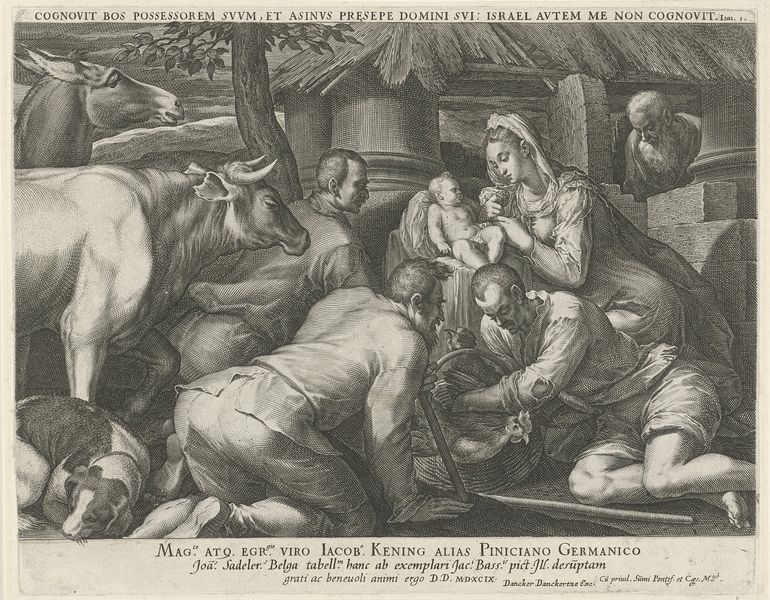
Titel: Aanbidding der herders
Künstler: Johann (I) Sadeler
Standort: Amsterdam
Institution: Rijksmuseum
Schlagwörter: baum, blätter, mann, menschen, frau, zeichnung, dach, haus, hund, baumstamm, kind, esel, stab, kuh, baby, querformat, korb, strohdach, schwarzweiss, stich, kniend, hahn, huhn, maria, ziege, säugling